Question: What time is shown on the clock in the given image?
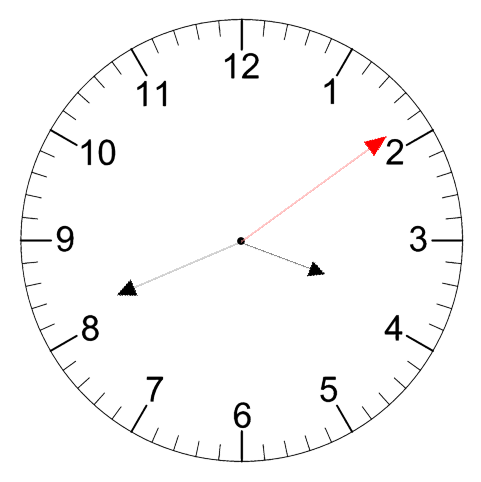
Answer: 03:41:09